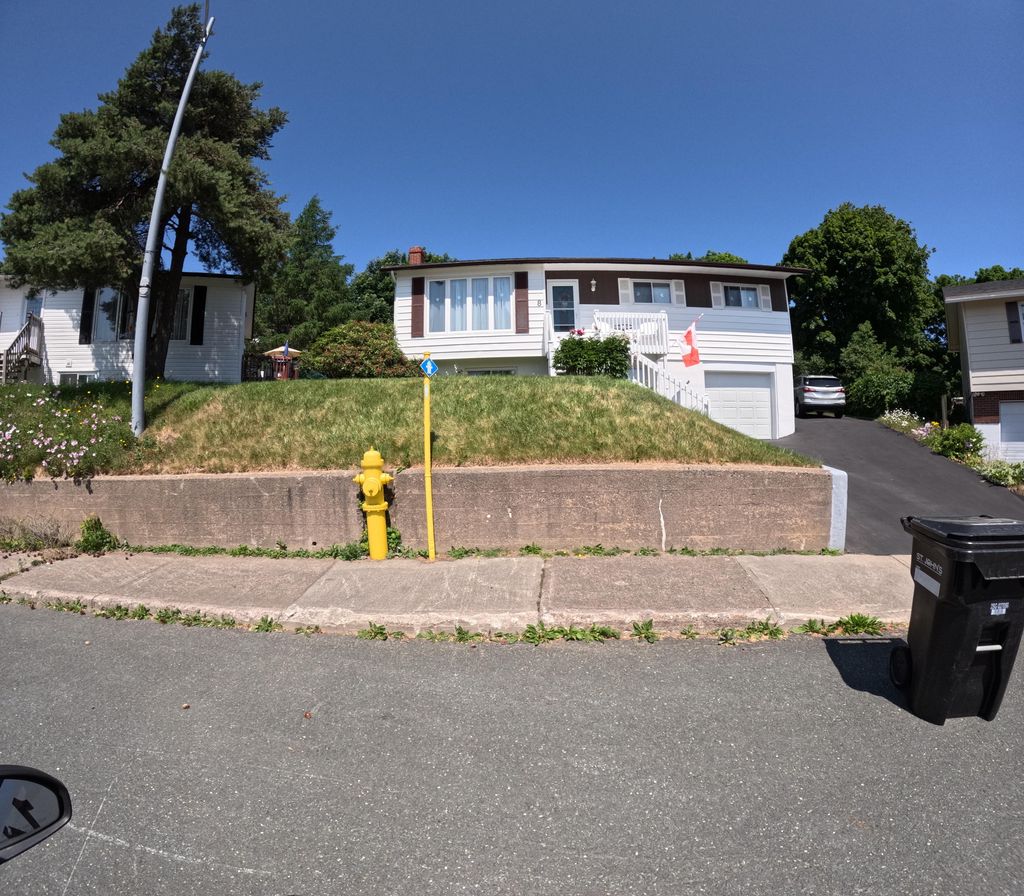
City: st_johns